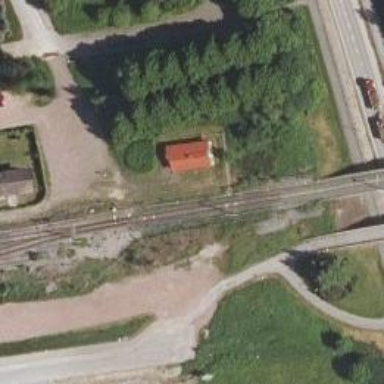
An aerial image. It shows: Railway with continuous electrified contact lines.